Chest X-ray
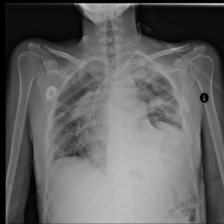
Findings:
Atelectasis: negative
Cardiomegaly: negative
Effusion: negative
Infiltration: positive
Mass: positive
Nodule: negative
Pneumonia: negative
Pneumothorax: negative
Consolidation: negative
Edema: negative
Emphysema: negative
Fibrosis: negative
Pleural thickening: negative
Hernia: negative